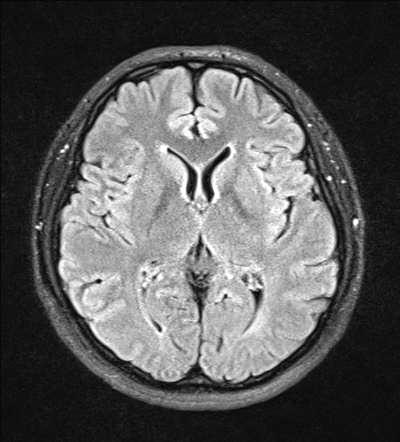
Label: notumor